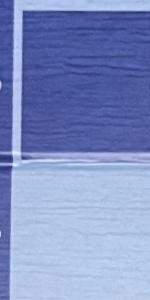
Label: Empty